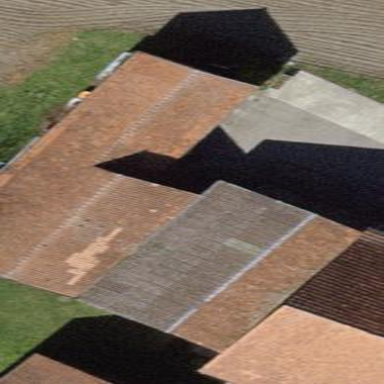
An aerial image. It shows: View of roof of building.